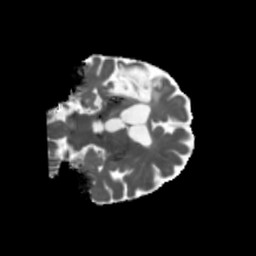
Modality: MD
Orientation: coronal
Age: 64
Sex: female
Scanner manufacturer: siemens
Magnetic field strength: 3 T
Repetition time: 5.47 s
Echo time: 0.0854 s